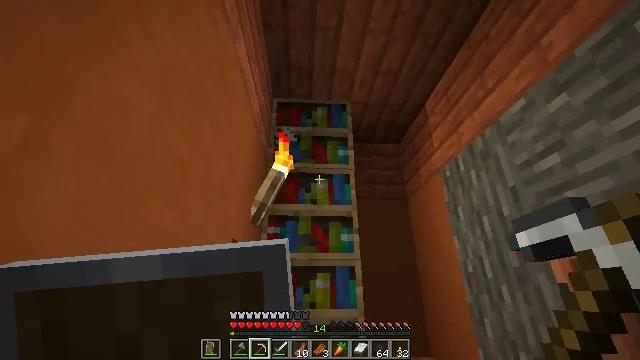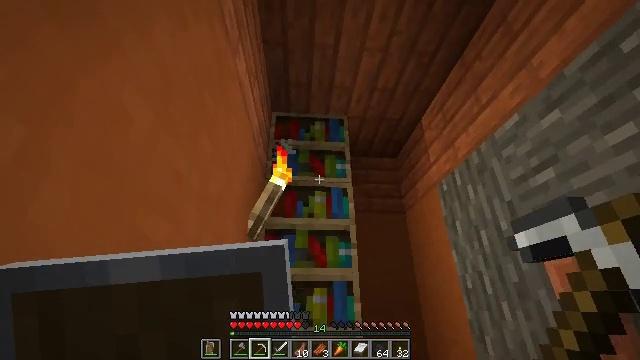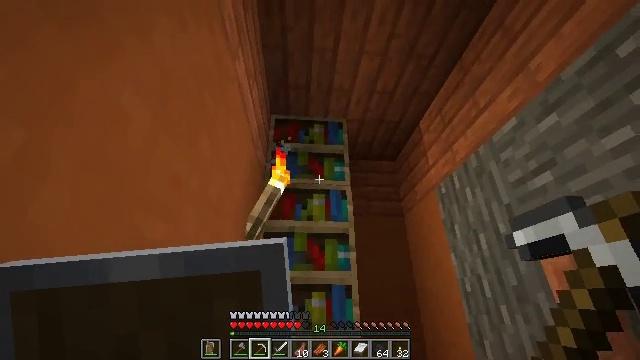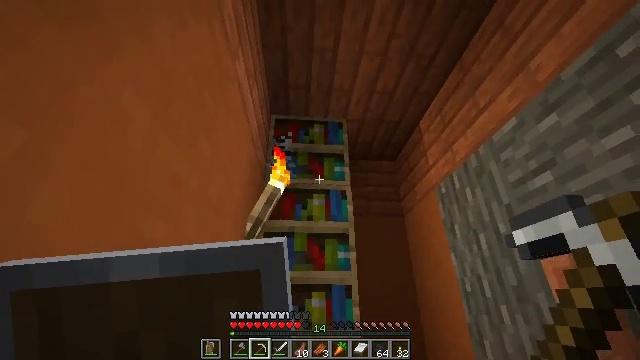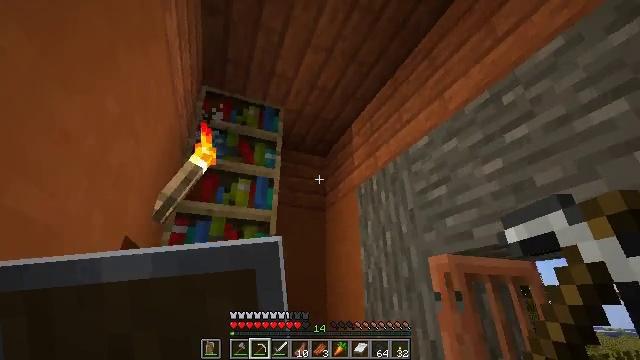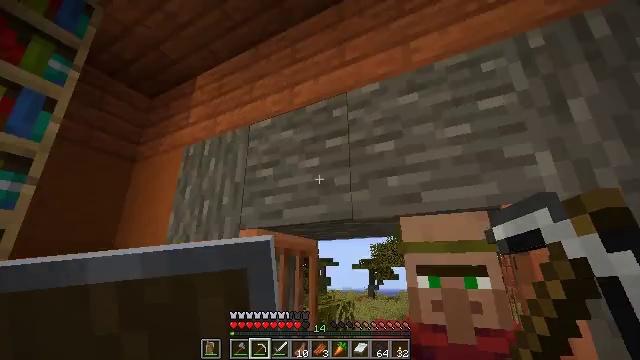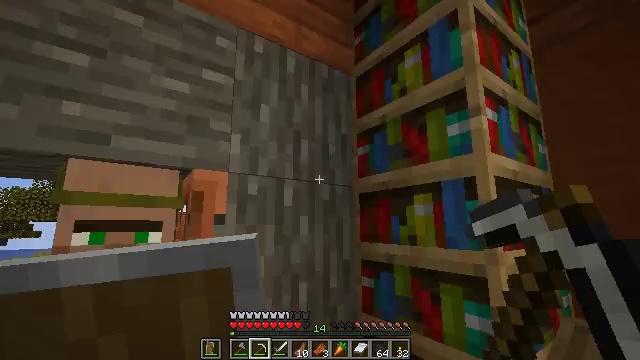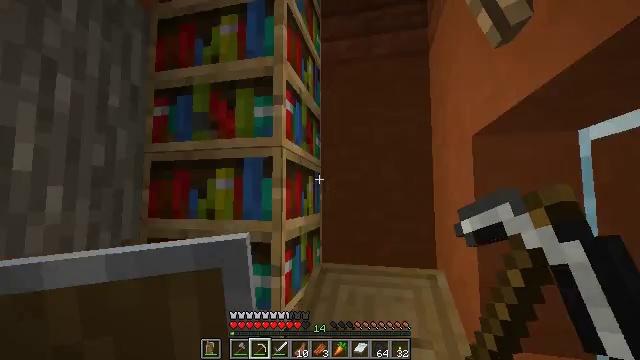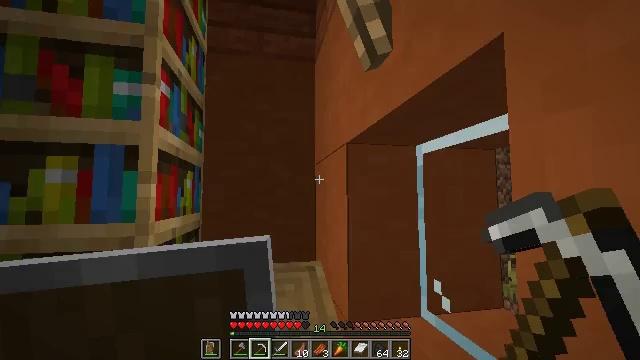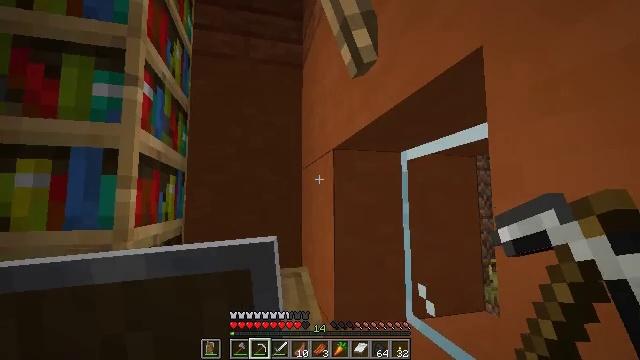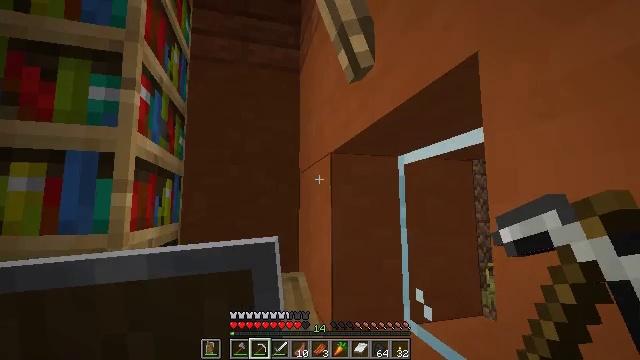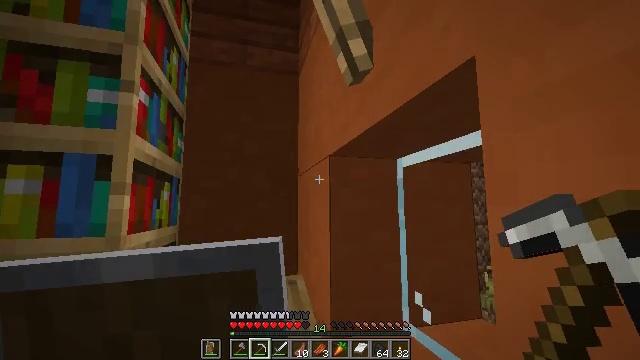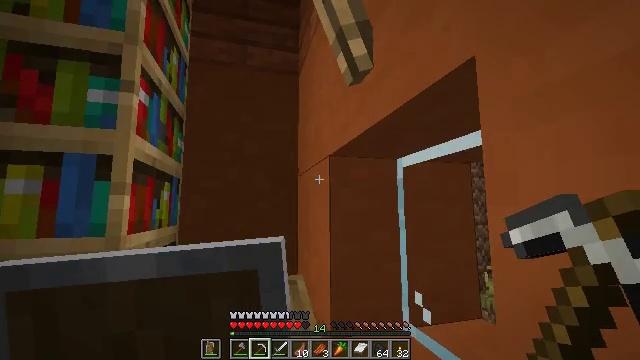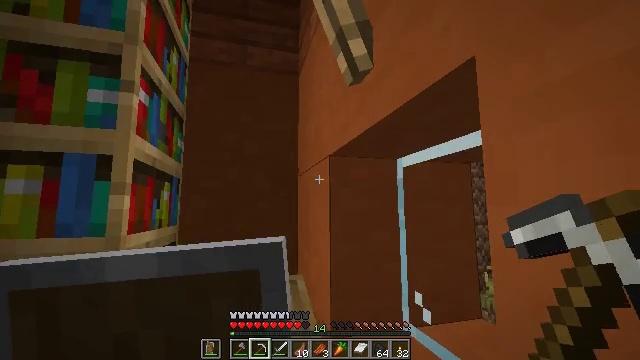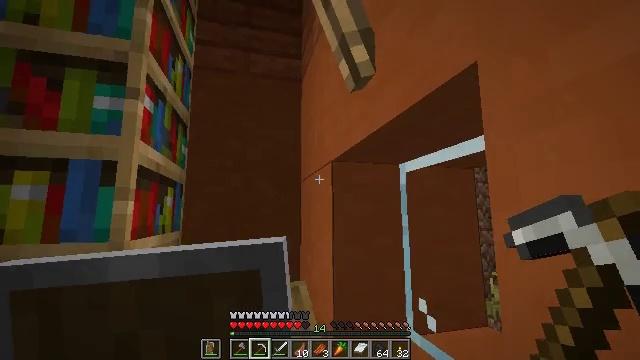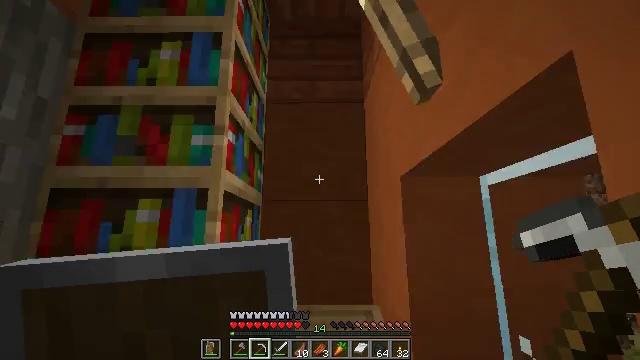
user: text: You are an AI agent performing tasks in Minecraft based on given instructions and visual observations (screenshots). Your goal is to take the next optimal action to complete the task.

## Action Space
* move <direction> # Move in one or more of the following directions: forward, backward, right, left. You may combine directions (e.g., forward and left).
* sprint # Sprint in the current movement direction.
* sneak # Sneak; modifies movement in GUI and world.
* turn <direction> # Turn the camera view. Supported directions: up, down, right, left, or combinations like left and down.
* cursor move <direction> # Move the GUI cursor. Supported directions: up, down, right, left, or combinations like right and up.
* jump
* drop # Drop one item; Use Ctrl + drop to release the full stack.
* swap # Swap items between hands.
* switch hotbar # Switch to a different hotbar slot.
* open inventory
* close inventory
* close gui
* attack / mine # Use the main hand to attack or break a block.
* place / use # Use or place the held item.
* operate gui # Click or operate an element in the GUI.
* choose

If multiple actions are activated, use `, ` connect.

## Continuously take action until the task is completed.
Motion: motion action
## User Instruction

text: Mine the bookshelf to gather resources.
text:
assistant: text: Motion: turn up
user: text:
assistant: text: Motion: no_op
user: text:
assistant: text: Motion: no_op
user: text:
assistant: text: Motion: turn right and down
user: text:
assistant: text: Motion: turn right and down
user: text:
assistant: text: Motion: turn right and down
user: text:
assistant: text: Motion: turn right and down
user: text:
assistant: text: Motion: turn right
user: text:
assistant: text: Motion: turn right and up
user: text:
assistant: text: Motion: no_op
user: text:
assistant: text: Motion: no_op
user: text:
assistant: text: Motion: no_op
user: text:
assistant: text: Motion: no_op
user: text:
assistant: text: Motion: turn up
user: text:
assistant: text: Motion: turn left and up
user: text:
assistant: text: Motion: turn left and up
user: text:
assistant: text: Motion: turn left and down
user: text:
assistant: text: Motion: turn left and down
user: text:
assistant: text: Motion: turn down
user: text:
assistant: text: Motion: turn right and down
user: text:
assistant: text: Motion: no_op
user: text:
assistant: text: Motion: no_op
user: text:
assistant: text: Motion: no_op
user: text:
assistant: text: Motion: no_op
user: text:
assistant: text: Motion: no_op
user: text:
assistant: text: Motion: no_op
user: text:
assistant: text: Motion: no_op
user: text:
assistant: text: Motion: no_op
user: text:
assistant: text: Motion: turn right and up
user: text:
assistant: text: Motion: turn right and up